Question: I have created a database design

## Description
A user can send a friend request to another user, so here : we have a table FRIENDSHIP containing the id of the sender and recipient.
Every friendship, can be part of one or more FRIENDLISTS (Just like Google+ does) ...A user can add another user to 1 or more lists (Many to many relation), and that's why I added the table FRIENDSHIP_FRIENDLIST.
But, on the other hand, If the sender added the recipient in a "FRIENDLIST" labeled "Family", it doesn't mean that the "sender" will be added in a "FRIENDLIST" of the recipient labeled "Family" too.
This is because every user has his own and separated Friendlists, so to know the friendlist, we must know the user first.
But this design leads to a closed and inconvenient relation as you can see, and I think I have some design problems here.
what do you think is wrong here?
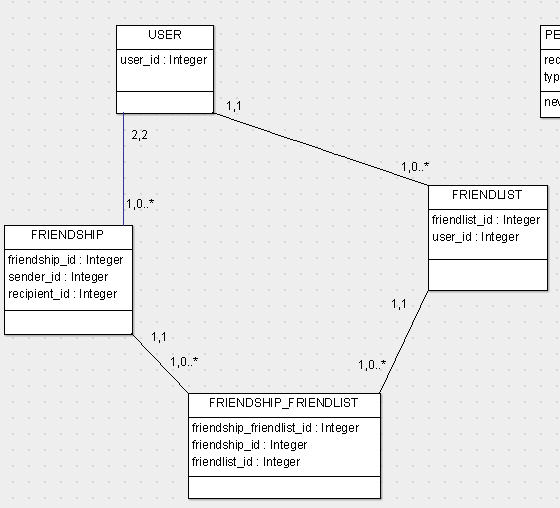
Answer: Correct!
-